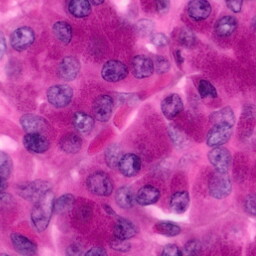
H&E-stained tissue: Pancreatic